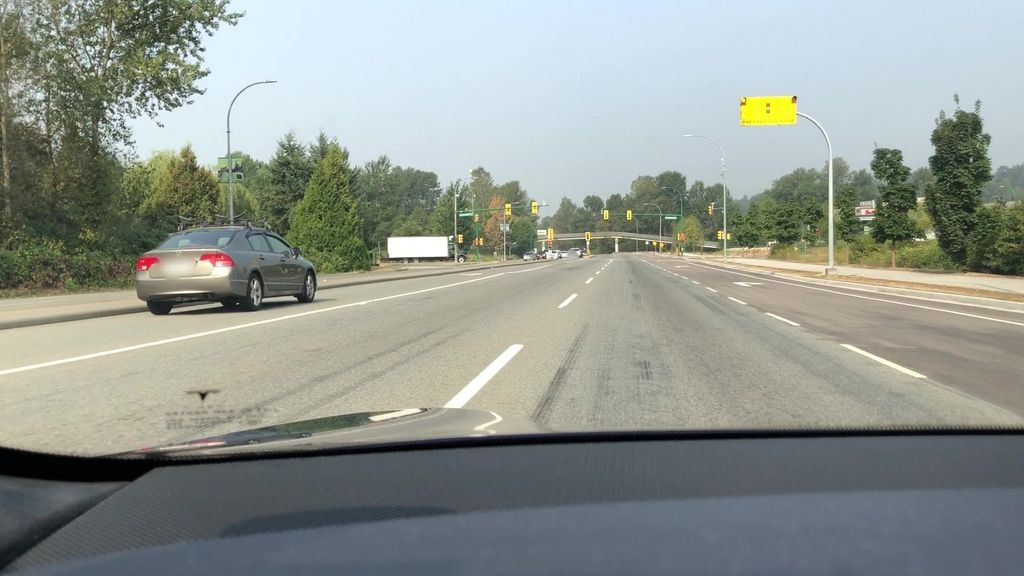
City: vancouver